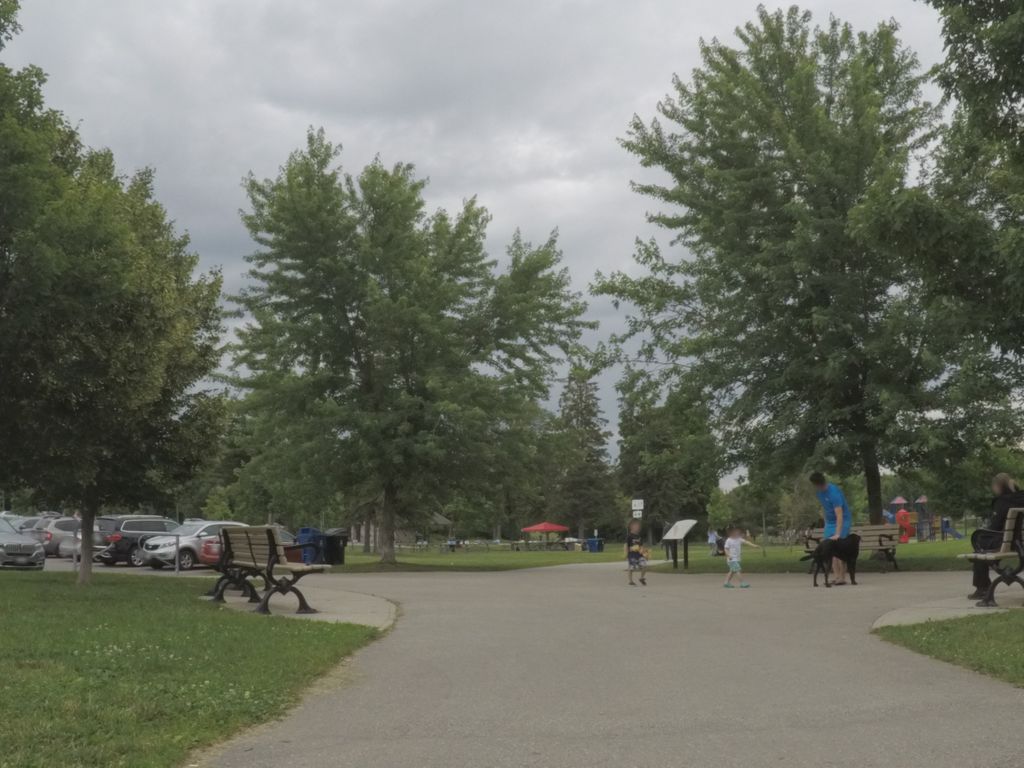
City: toronto